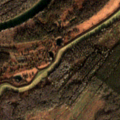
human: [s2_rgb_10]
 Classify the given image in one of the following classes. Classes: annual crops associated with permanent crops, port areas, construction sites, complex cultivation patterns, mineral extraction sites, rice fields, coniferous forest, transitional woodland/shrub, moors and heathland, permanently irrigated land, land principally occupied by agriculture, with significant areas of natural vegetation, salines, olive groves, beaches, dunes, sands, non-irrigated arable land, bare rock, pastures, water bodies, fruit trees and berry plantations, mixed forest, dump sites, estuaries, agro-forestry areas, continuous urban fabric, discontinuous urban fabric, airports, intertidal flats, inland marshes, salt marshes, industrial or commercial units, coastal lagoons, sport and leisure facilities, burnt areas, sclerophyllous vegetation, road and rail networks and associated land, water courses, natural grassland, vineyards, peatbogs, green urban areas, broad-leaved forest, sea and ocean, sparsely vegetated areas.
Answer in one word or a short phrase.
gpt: broad-leaved forest, inland marshes